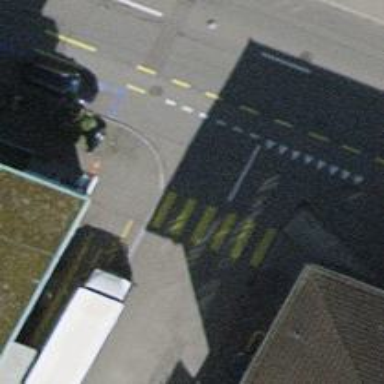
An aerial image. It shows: Kerb serving as barrier.